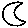
Label: moon